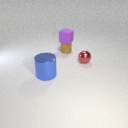
small purple rubber cube above small brown rubber cylinder